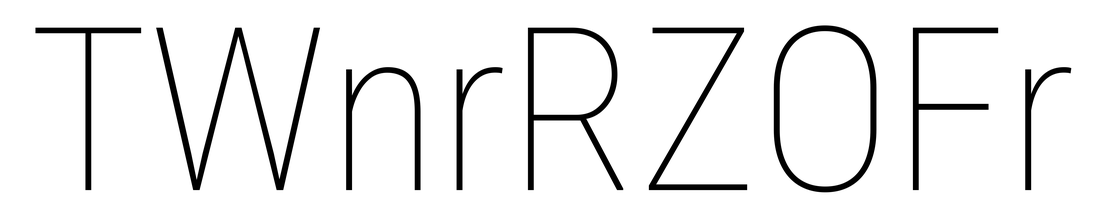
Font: Roboto_Condensed_Thin